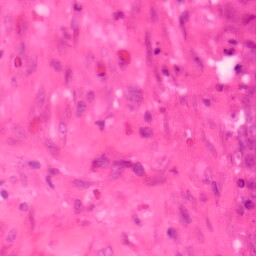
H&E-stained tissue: Colon